Question: Count the number of objects in the diagram.
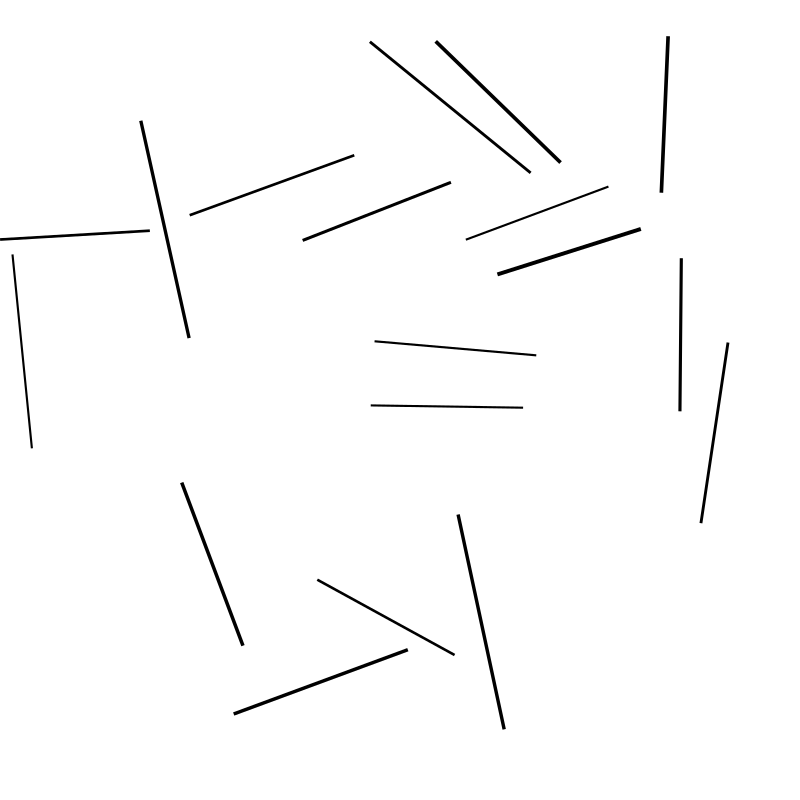
Answer: 18